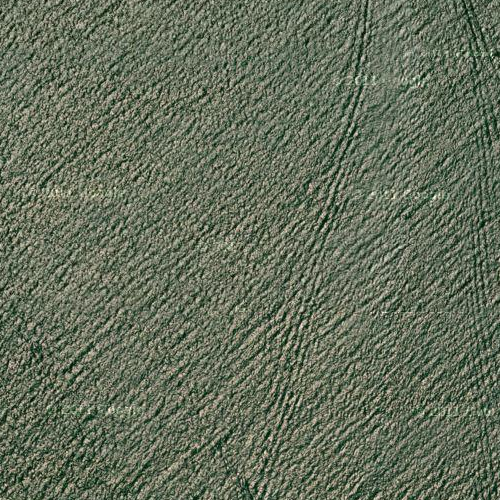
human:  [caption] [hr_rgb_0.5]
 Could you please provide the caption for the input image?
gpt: A part of ocean with deep green waters .

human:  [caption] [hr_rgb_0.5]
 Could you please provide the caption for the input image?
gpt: This is a part of ocean with deep green water .

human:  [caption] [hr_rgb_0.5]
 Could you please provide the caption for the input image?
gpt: This is a part of deep green sparkling sea .

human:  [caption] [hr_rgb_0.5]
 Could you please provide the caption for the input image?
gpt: This is a part of deep green sparkling sea .

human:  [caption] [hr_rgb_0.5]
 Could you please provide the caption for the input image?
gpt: This is a part of ocean with deep green water shining .